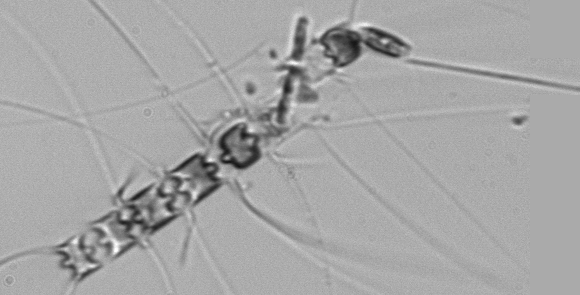
Label: Chaetoceros_didymus